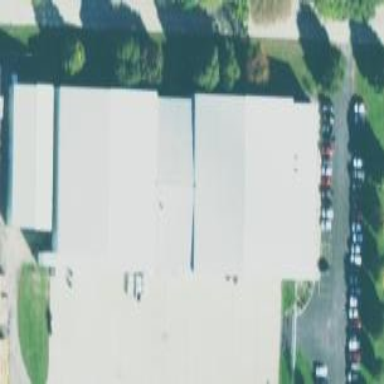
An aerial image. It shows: Hangar building at airport.